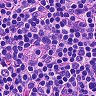
Metastatic tissue present: no